Question: I am working with XCode 6.3 & Swift.
I have just added a few view controllers in my storyboard & added the custom classes & set the respective custom classes in identity inspector.

But while I run the app it shows & I am not able to interact with my custom classes.
There are few similar questions like this & I have tried all the solutions but none of them are working for me.
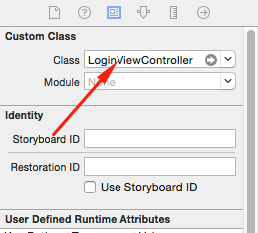
Answer: Sometimes Xcode missed customModule="AppName" customModuleProvider="target"
To fix it, open storyboard as source code and replace this line:
'''
<viewController storyboardIdentifier="StoryboardId" id="SomeID" customClass="CustomClass"
sceneMemberID="viewController">
'''
to this:
'''
<viewController storyboardIdentifier="StoryboardId" id="SomeID" customClass="CustomClass"
customModule="AppName" customModuleProvider="target" sceneMemberID="viewController">
'''